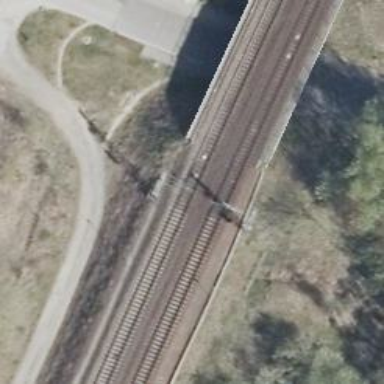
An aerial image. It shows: Railway with electrified contact lines.